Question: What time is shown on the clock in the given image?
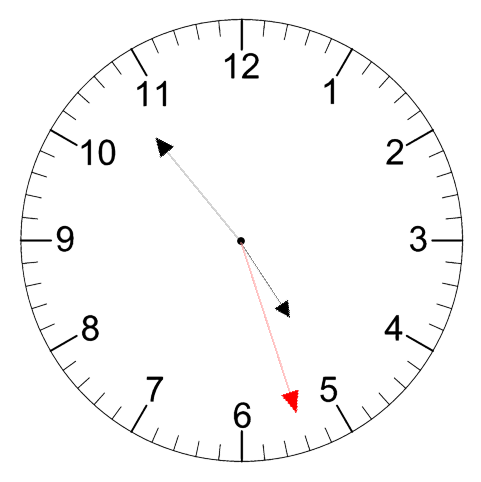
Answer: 04:53:27